Question: I have 'Tableview' with sections in it from 'A' to 'Z' (no of sections are not fixed i calculated dynamically)
I want to display like this:
:
My array values:
when i try to display like this in 'cellForRowAtIndexPath' it shows 'NSInvalidArgumentException'
'cell.textLabel.text=[[[msg_array objectAtIndex:indexPath.section] objectAtIndex:indexPath.row] objectForKey:@"Merchant_Name"];'
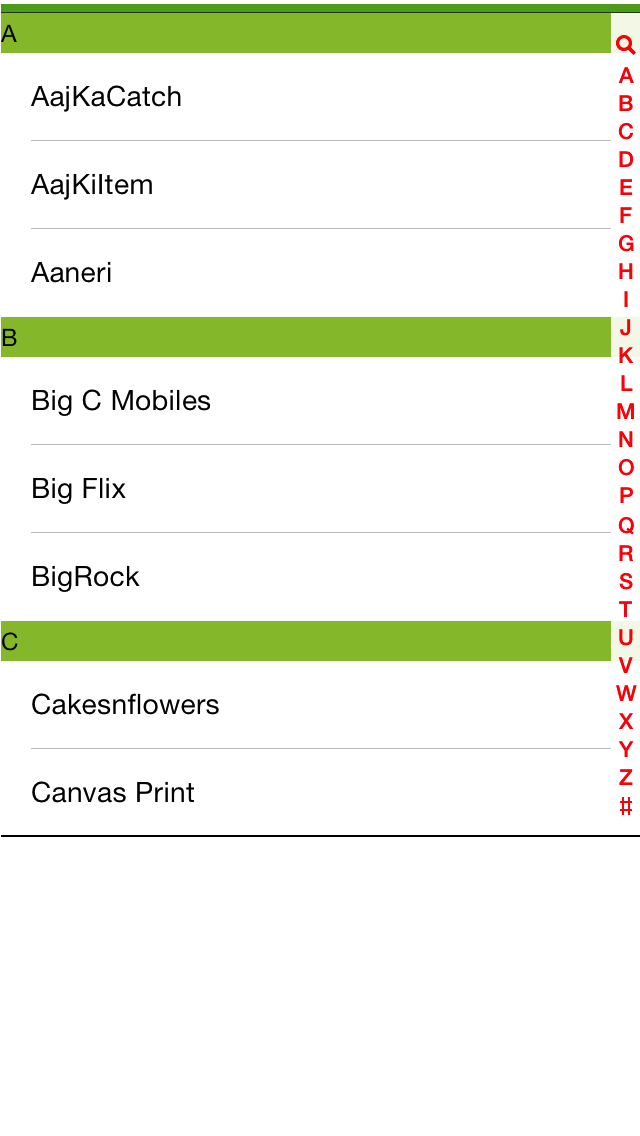
Answer: Your array is like:
'''
array{object,object,object,object,object};
'''
In such a situation, you can't use like:
'''
[[msg_array objectAtIndex:indexPath.section] objectAtIndex:indexPath.row]
'''
Because for implementing such one, the '[msg_array objectAtIndex:indexPath.section]' should return an array.
So implementing this, you need to try like this:
'''
array{array{objects starts with 'A'},array{objects starts with 'B'},array{objects starts with 'C'}};
'''